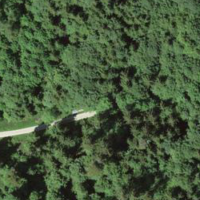
EUNIS habitat code: 43
Species observed at this site:
Lysimachia nemorum